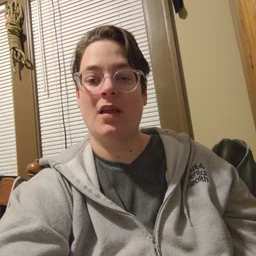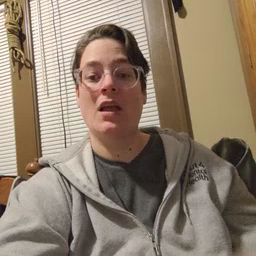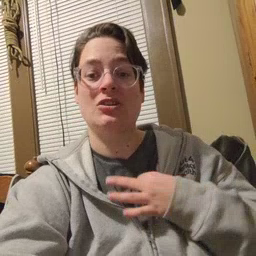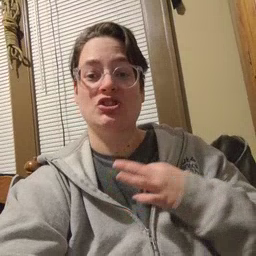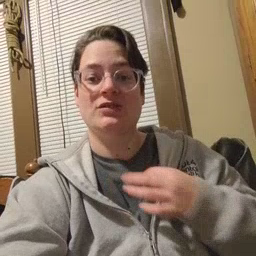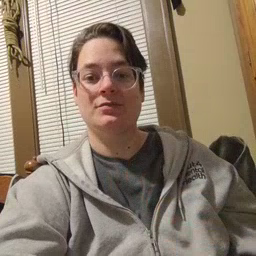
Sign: shirt